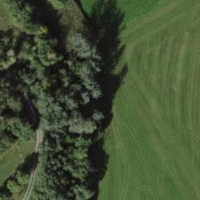
EUNIS habitat code: 21
Species observed at this site:
Populus tremula